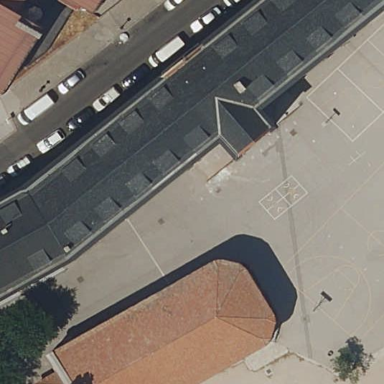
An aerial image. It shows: School building.